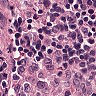
Metastatic tissue present: no